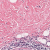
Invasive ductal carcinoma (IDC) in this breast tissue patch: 0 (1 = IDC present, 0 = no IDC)